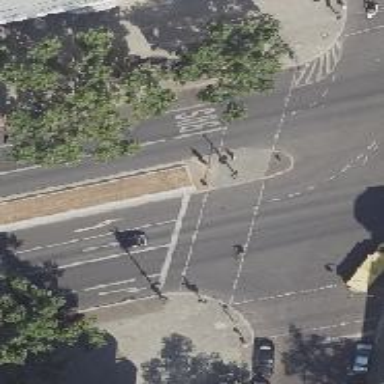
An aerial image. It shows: Footway that serves as traffic island.